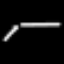
Label: octagon